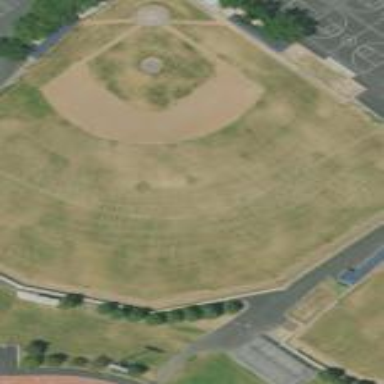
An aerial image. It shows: Baseball pitch for leisure land activities.